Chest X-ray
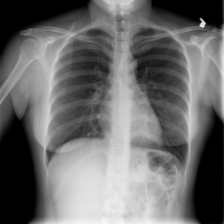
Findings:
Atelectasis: negative
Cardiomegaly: negative
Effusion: negative
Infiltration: negative
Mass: negative
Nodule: negative
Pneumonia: negative
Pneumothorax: negative
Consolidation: negative
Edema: negative
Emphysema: negative
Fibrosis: negative
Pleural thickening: negative
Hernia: negative